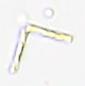
Label: Thalassionema